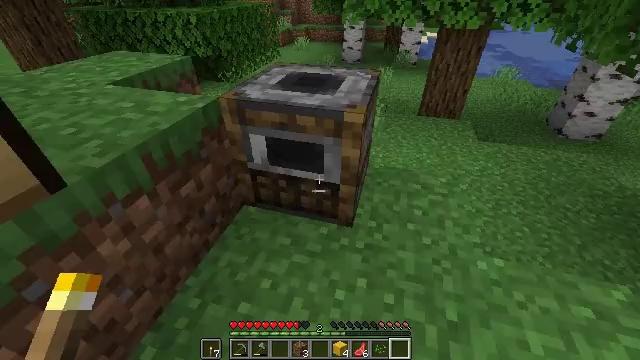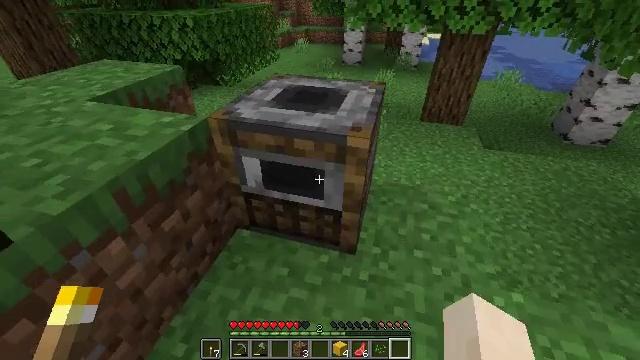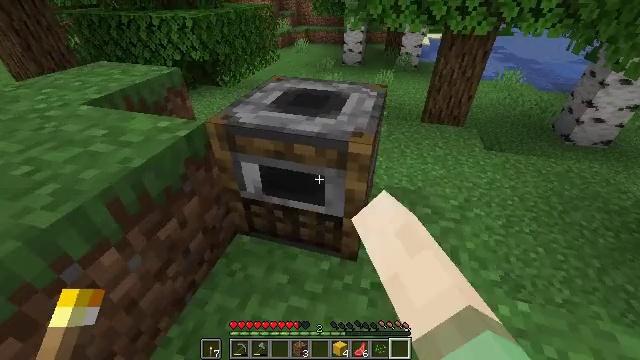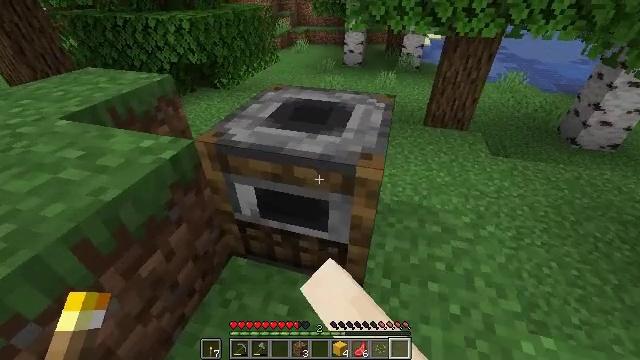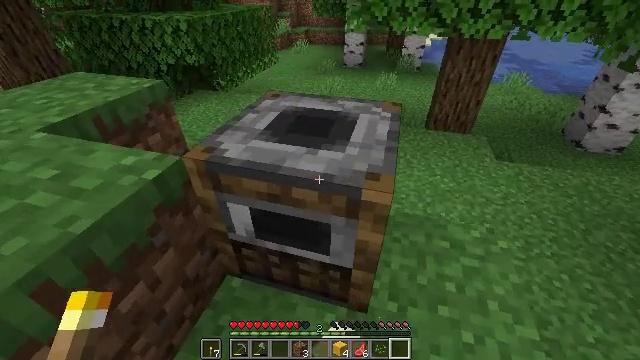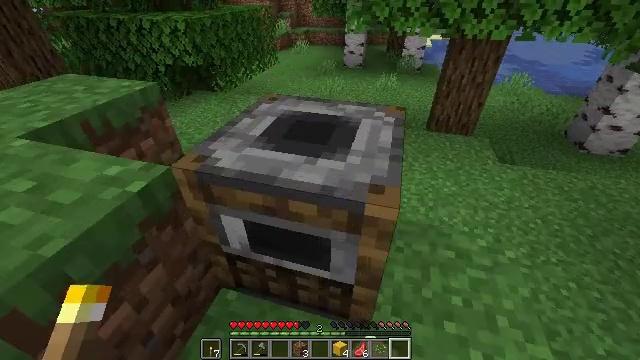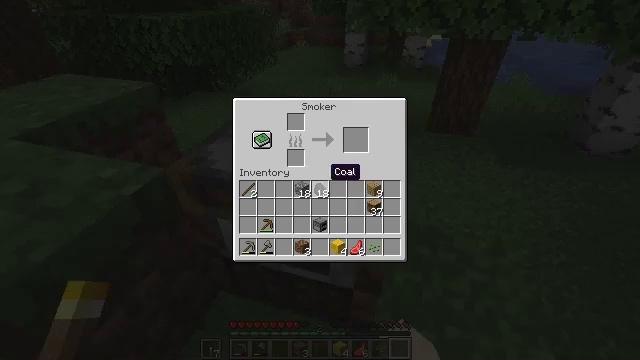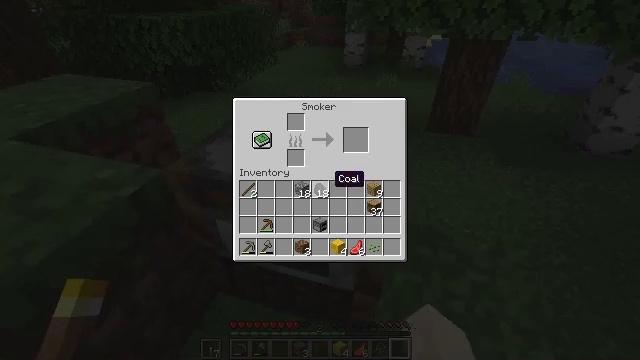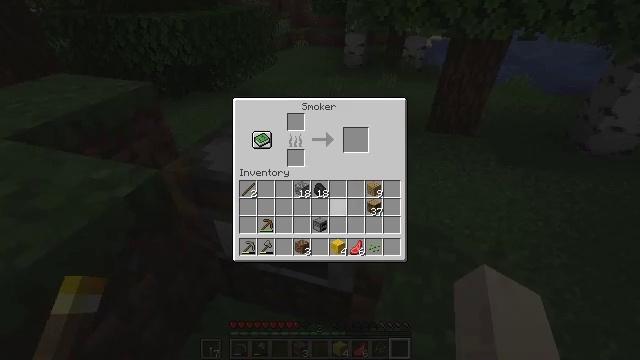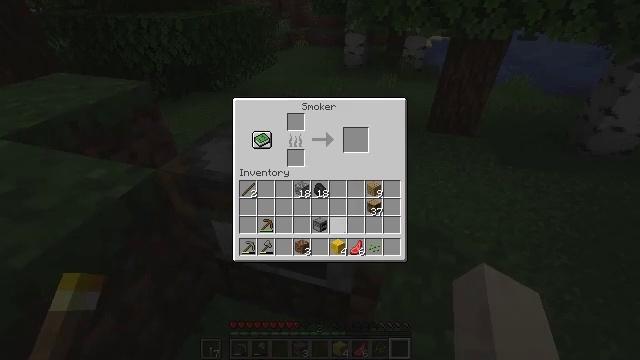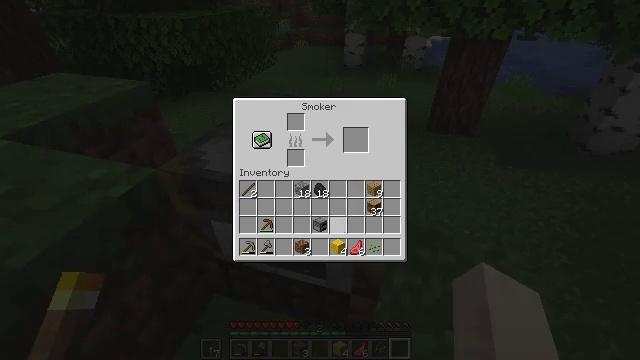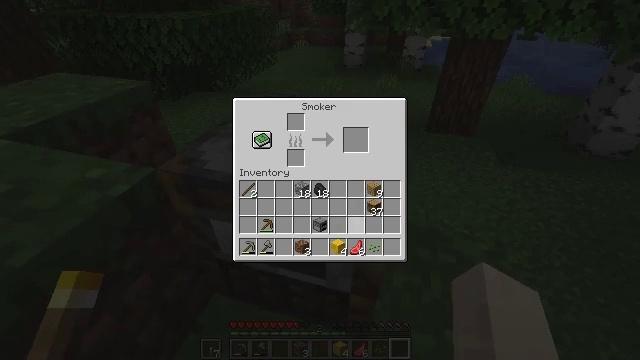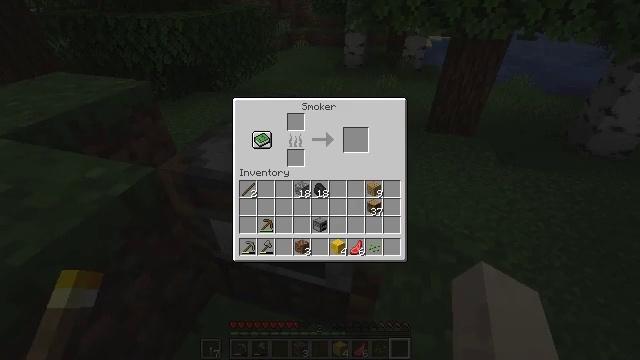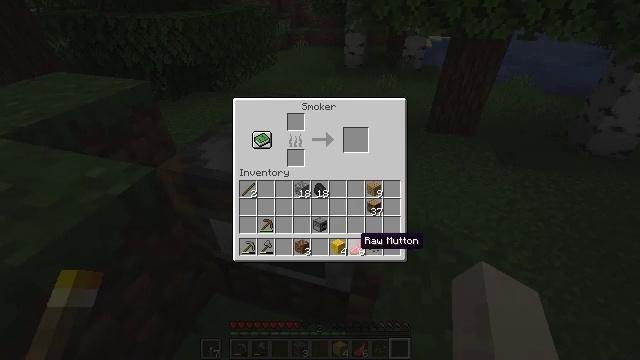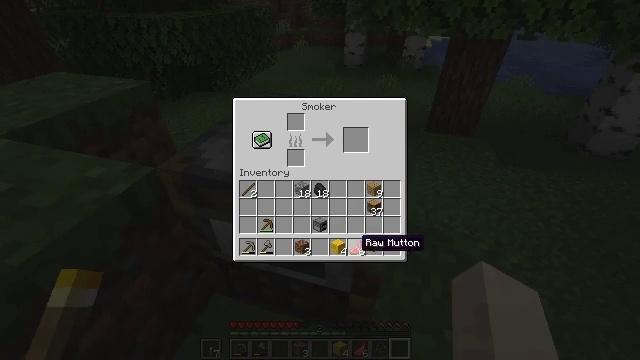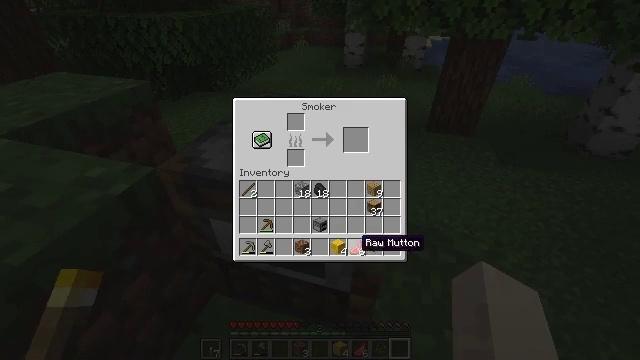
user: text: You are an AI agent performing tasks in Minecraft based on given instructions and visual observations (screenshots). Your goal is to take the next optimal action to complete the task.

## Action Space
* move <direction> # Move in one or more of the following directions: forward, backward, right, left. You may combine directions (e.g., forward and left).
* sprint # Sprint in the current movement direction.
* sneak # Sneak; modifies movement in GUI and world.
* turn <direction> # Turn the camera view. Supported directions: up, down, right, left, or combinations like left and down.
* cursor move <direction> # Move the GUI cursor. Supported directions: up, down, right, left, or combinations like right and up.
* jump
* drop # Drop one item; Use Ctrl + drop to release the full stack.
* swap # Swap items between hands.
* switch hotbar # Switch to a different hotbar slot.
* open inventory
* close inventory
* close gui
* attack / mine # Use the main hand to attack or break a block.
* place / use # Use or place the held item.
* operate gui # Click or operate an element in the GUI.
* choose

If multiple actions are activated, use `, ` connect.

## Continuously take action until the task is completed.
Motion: motion action
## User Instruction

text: Craft a yellow bed with yellow wool and planks.
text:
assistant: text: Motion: move forward, use / place
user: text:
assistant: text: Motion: move forward, use / place
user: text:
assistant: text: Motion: move forward, use / place
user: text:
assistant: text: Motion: no_op
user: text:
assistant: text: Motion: no_op
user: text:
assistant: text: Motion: open gui
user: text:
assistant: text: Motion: cursor move down
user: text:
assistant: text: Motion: sneak, cursor move right and down
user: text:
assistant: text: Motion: sneak, cursor move down
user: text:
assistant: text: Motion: sneak
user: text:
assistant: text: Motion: sneak
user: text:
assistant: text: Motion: sneak
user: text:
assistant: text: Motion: sneak, cursor move down
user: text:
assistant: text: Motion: sneak
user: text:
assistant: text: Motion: sneak
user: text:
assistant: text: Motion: sneak, operate gui
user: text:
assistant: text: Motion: sneak, operate gui
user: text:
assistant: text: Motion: sneak, cursor move up
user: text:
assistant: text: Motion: sneak, cursor move left and up
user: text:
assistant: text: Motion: sneak, cursor move left and up
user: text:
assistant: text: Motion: sneak, cursor move left and up
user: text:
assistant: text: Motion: no_op
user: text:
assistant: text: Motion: no_op
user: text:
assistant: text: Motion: no_op
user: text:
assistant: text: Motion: no_op
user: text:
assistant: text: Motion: no_op
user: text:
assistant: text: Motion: choose
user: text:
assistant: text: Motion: choose
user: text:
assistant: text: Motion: cursor move left and up, choose
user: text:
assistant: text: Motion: cursor move left and up